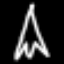
Label: The Eiffel Tower